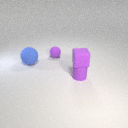
small purple rubber cube above small purple rubber cylinder